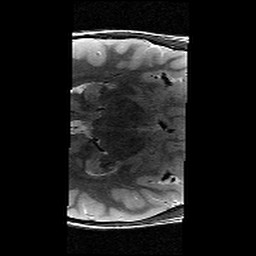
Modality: T2w
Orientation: axial
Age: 11
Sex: male
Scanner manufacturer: siemens
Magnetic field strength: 3 T
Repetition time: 9.23 s
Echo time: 0.067 s